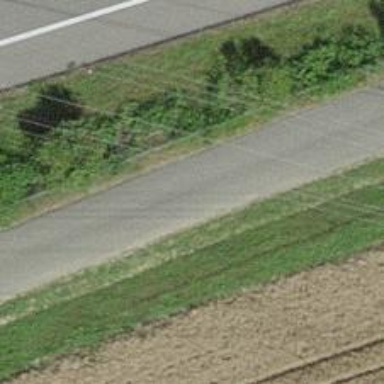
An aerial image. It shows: Unclassified asphalt road with grade1 tracktype.